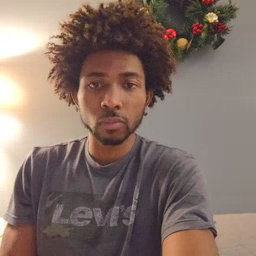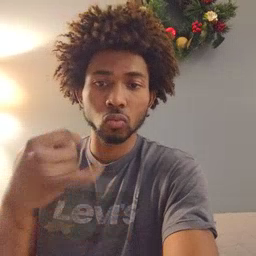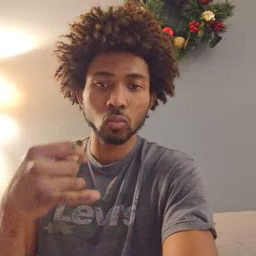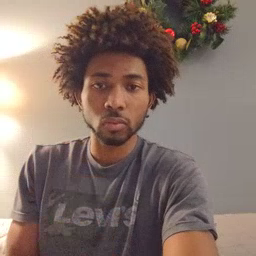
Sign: toy